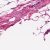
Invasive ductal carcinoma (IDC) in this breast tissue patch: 0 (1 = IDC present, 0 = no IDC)